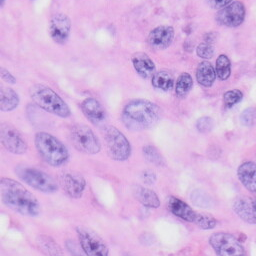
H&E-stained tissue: Skin